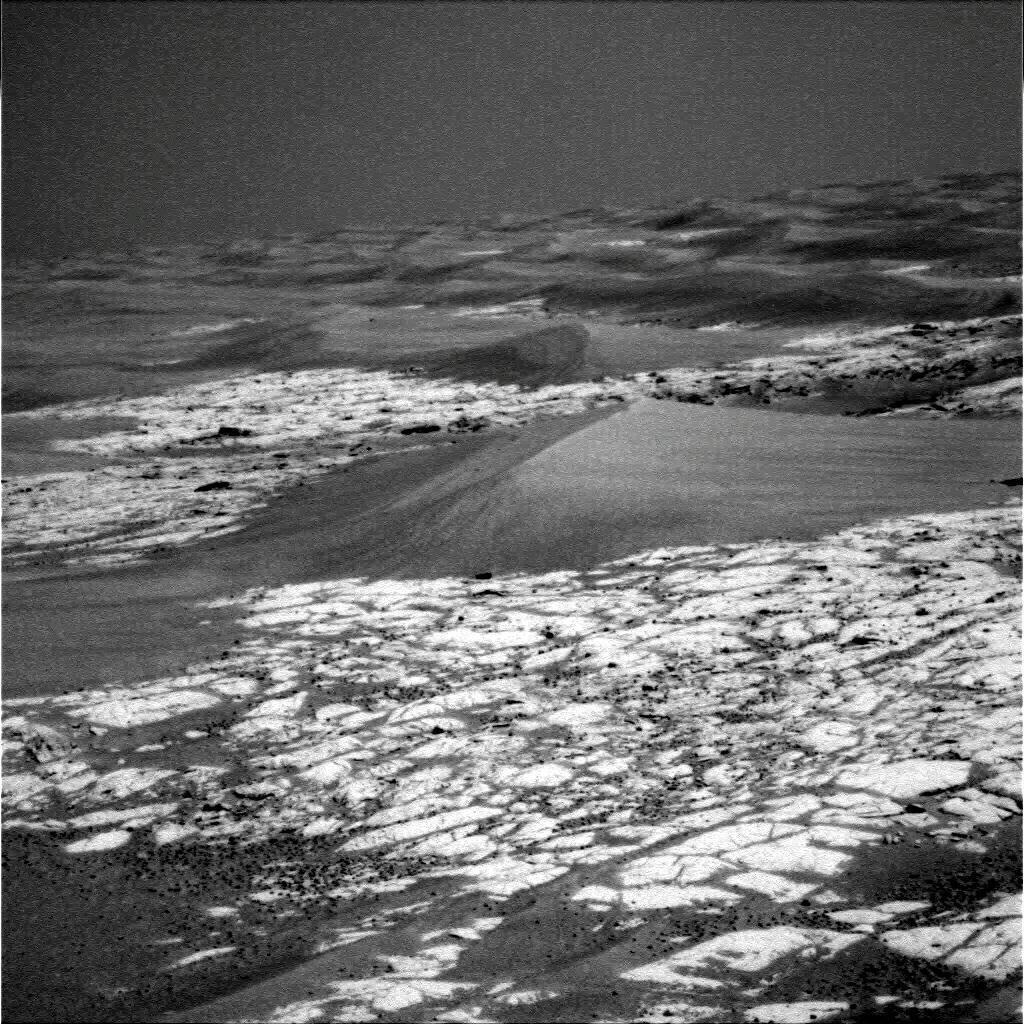
Terrain classes present: Bedrock, Gravel / Sand / Soil, Sky / Distant Mountains